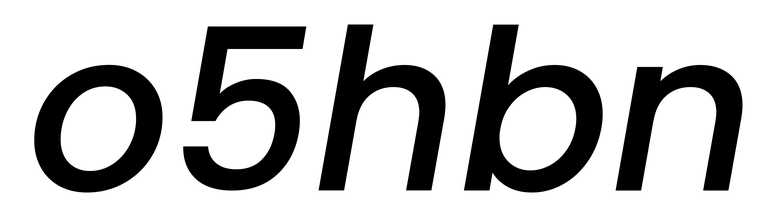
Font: Poppins-MediumItalic